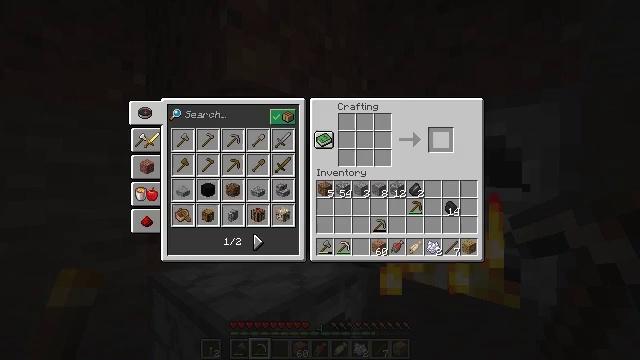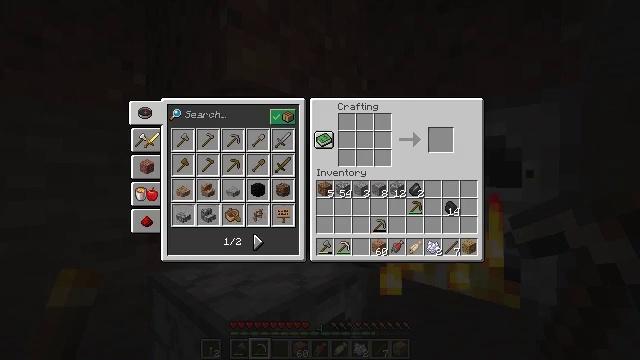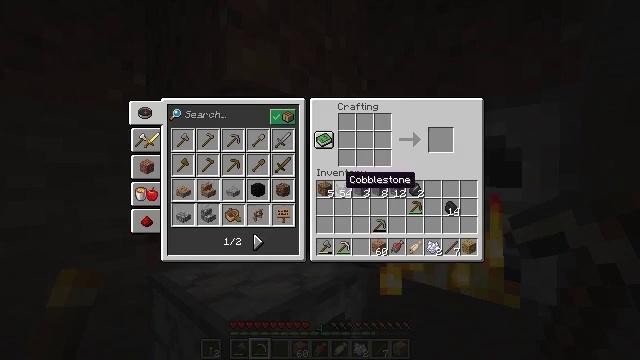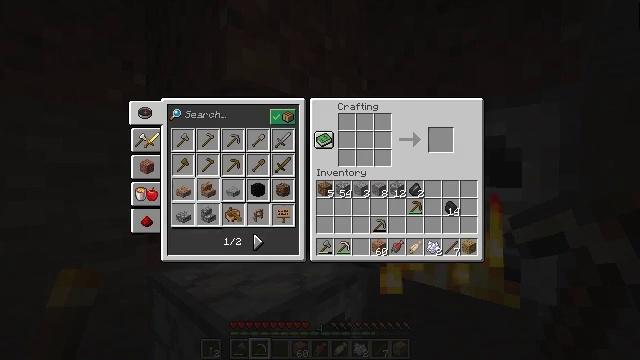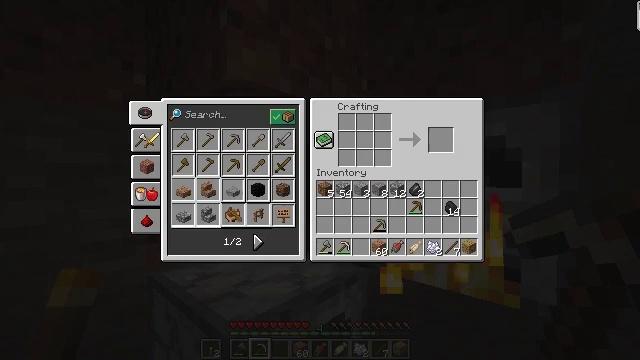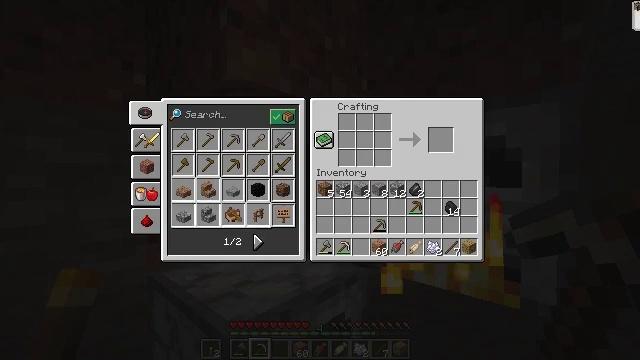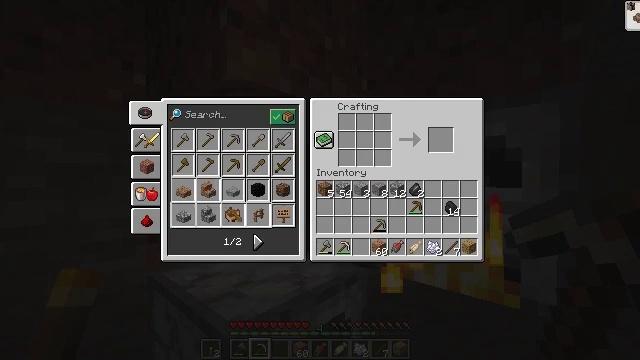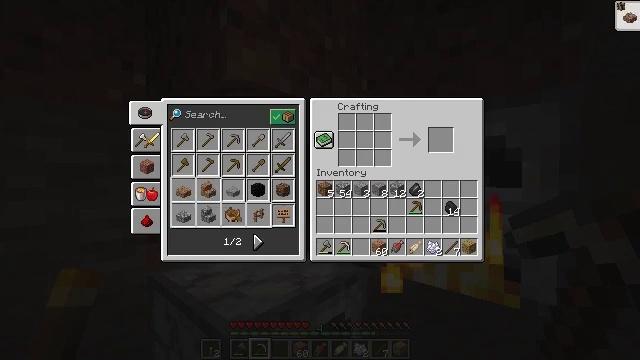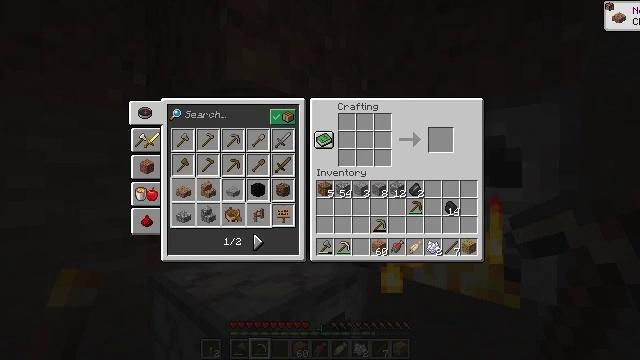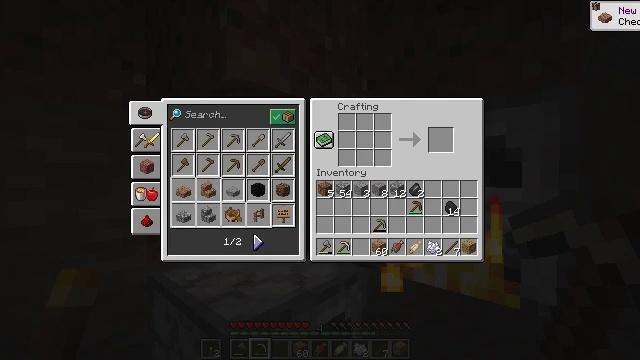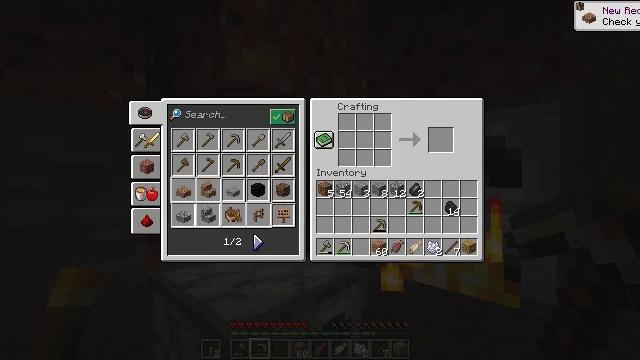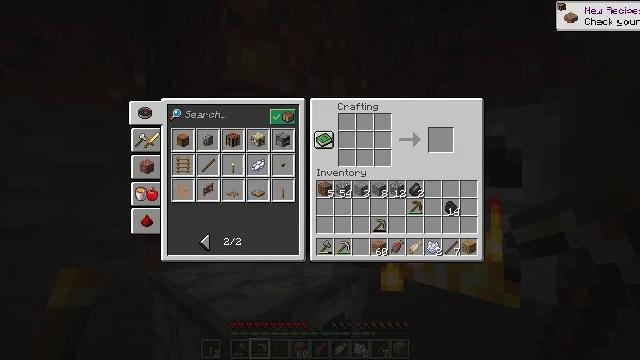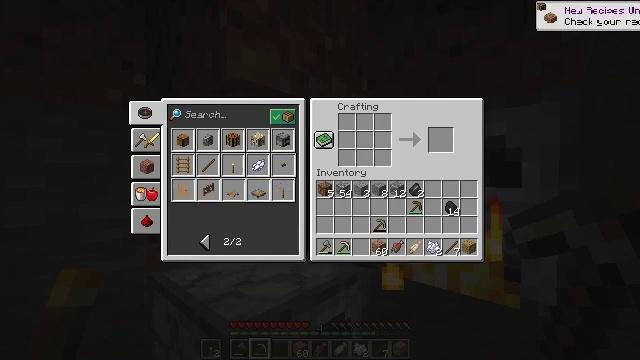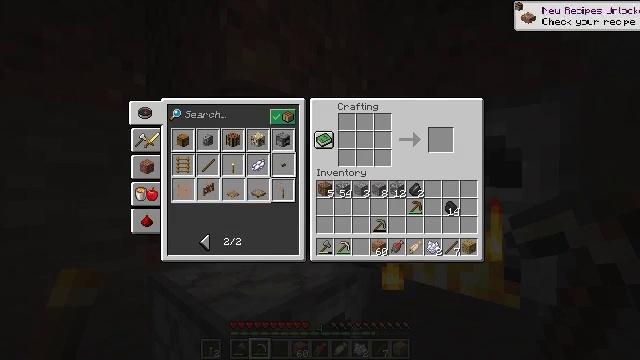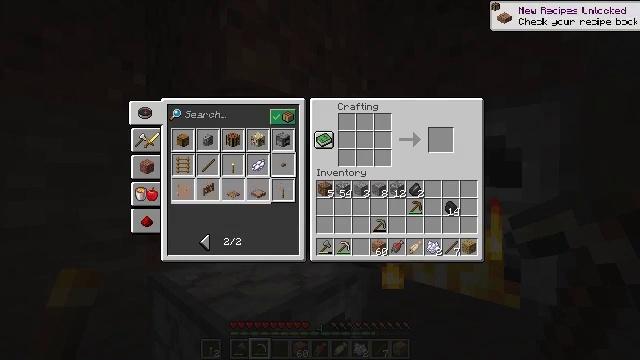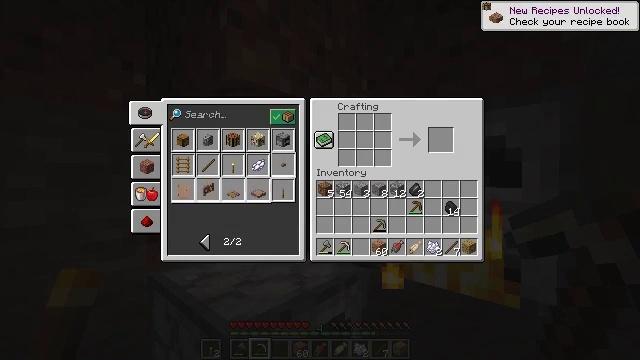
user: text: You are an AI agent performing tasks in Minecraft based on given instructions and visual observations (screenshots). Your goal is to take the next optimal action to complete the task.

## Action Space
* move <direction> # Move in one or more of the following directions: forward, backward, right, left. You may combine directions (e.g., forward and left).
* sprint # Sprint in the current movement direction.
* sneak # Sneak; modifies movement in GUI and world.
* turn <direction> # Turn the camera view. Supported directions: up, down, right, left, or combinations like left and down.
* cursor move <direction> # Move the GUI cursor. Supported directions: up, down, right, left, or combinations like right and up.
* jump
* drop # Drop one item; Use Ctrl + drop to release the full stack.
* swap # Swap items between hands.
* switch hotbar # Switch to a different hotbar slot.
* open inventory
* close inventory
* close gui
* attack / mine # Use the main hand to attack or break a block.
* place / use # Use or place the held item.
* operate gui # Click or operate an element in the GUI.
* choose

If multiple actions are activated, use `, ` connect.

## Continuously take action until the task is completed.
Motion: motion action
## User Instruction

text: Generate a jungle trapdoor using jungle planks in the crafting grid.
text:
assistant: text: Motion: sneak, cursor move left and down, open gui
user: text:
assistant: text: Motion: sneak, cursor move left and down
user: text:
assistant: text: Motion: sneak, cursor move left and down
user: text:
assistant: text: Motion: sneak, cursor move left and down
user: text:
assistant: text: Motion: no_op
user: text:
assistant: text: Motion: no_op
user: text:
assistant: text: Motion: no_op
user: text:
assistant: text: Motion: no_op
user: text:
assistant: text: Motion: no_op
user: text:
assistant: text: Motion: no_op
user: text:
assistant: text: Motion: operate gui
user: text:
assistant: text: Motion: operate gui
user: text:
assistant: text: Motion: operate gui
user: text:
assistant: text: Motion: no_op
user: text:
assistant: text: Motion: no_op
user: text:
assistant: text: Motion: no_op
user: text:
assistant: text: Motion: no_op
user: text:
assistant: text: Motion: cursor move left and up
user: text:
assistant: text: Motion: cursor move left and up
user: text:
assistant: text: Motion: cursor move left and up
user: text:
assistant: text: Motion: no_op
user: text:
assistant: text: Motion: no_op
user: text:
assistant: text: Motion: no_op
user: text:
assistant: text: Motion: cursor move right
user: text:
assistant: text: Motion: cursor move right
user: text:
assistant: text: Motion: no_op
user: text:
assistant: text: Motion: no_op
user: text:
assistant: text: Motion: no_op
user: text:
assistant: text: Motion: no_op
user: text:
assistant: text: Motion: no_op